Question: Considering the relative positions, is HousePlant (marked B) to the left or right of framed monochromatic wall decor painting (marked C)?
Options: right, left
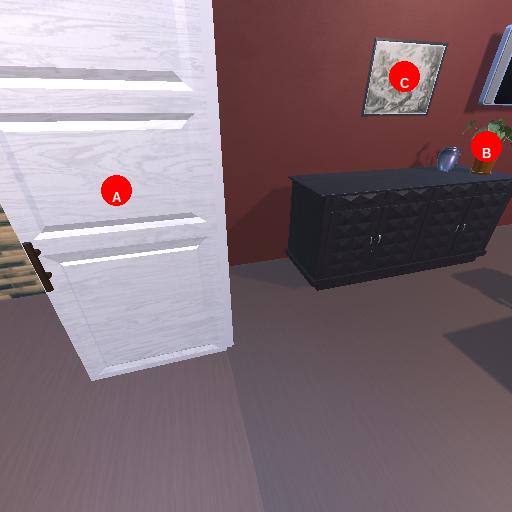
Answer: right